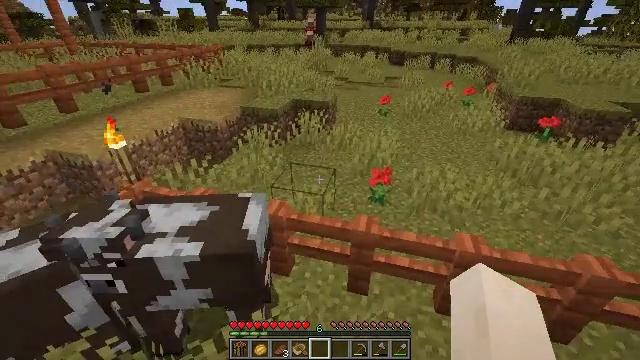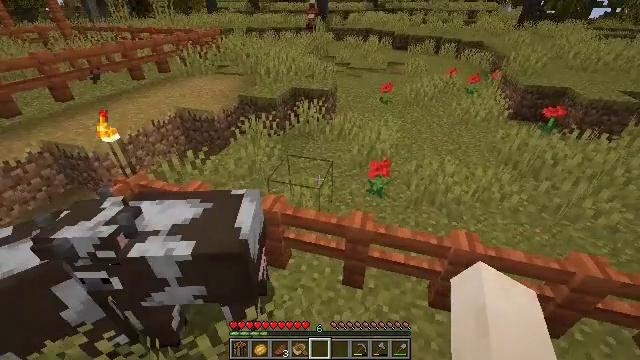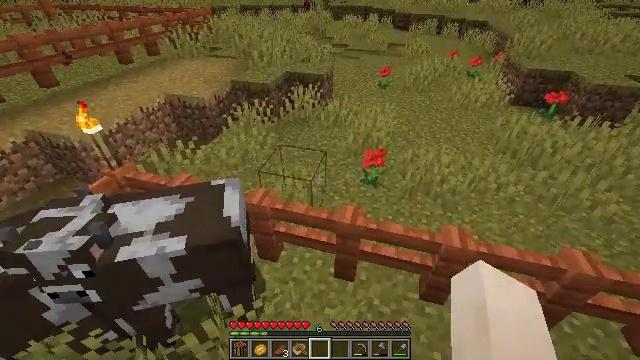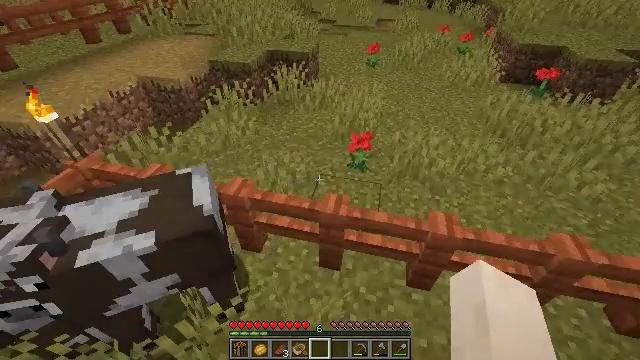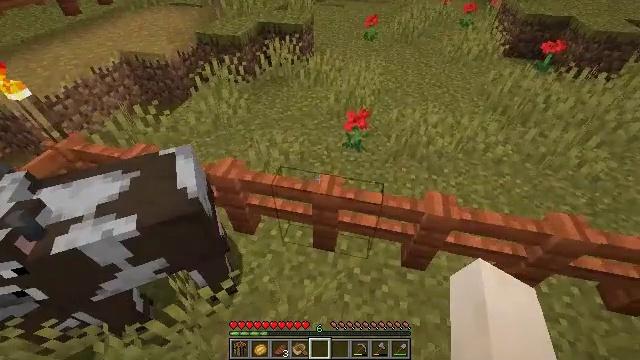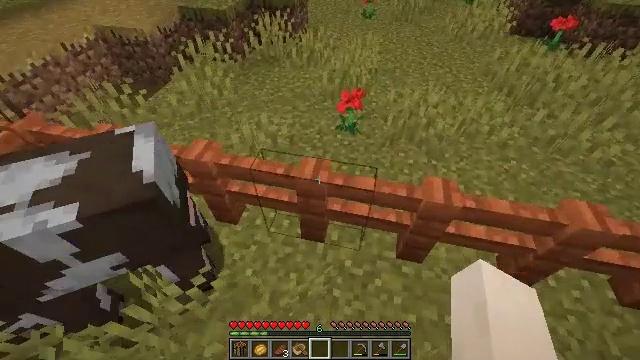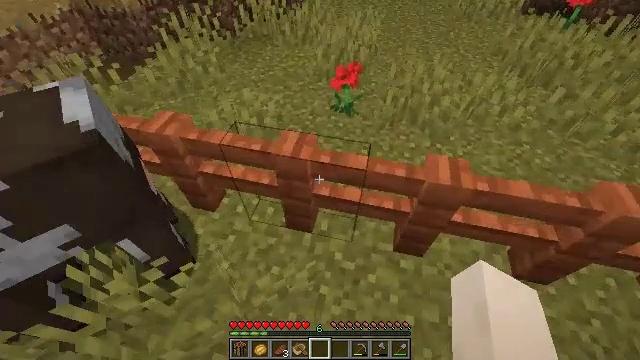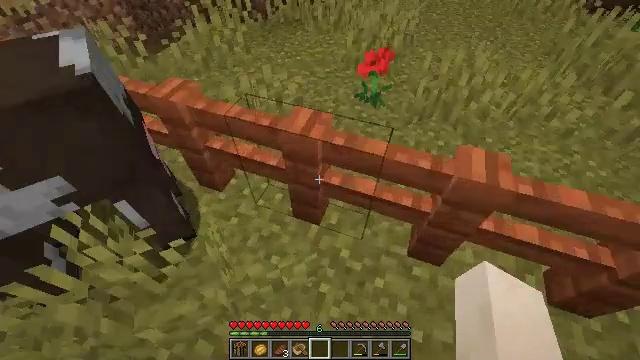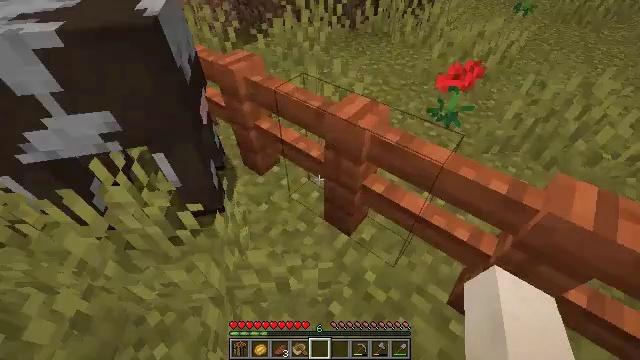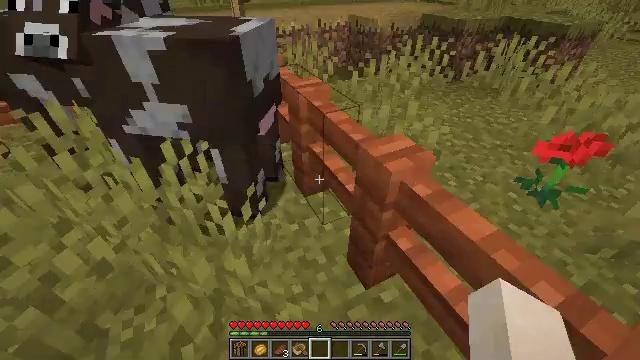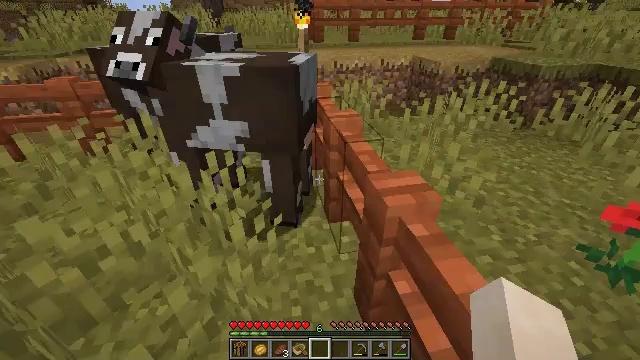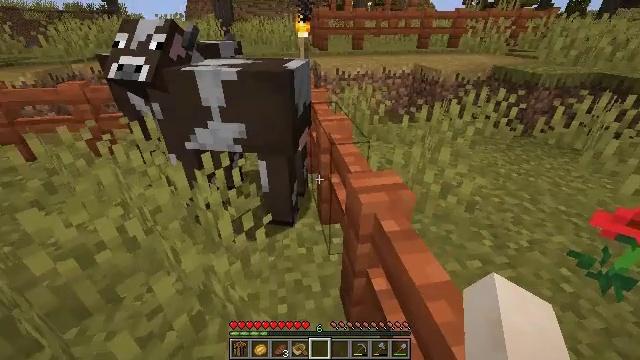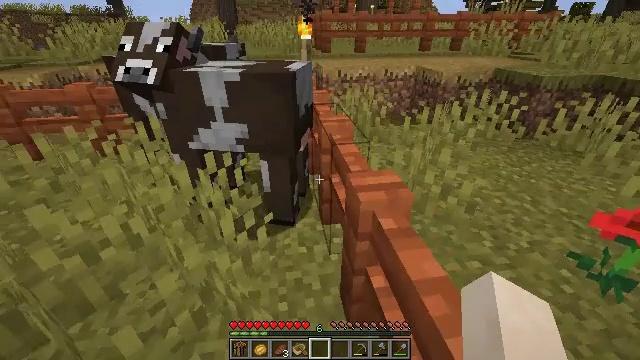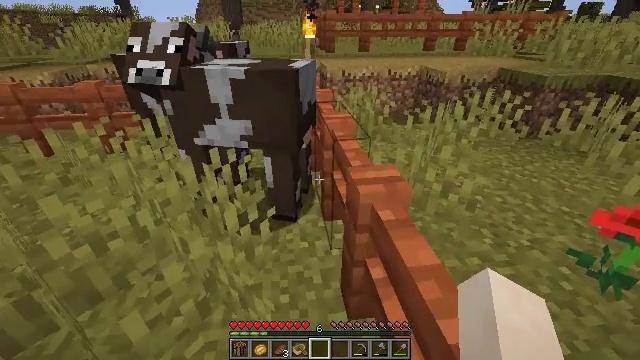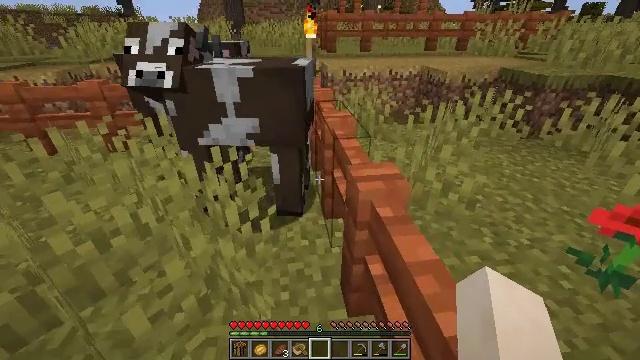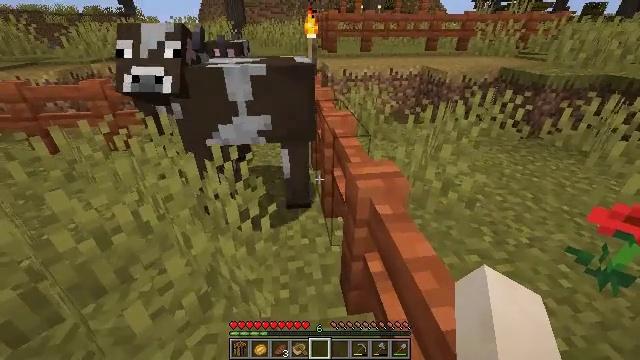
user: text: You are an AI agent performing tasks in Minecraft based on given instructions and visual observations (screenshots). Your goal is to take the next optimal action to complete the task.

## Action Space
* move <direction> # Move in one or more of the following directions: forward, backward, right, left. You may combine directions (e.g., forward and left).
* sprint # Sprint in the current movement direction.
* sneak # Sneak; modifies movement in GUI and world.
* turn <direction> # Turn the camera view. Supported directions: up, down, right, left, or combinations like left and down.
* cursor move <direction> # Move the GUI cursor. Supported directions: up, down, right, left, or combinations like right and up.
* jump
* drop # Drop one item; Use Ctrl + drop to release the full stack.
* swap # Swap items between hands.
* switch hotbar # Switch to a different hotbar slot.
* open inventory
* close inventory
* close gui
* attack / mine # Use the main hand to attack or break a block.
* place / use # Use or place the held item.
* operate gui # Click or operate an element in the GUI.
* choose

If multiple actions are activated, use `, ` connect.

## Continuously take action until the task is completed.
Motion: motion action
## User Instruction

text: Break the acacia fence to collect it.
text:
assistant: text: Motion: move forward, turn down, jump
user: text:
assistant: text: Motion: move forward, turn down, jump
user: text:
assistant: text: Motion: move forward and move right, turn right and down, jump
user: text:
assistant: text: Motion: move forward and move right, turn down
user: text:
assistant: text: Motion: move right, turn down
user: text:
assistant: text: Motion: move right, turn down
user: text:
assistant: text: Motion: move right, turn left
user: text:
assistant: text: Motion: move right, turn left and up
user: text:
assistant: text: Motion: move right, turn left and up
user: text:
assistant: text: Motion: move right, turn left and up
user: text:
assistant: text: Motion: move right, turn left and up
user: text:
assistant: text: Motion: move right
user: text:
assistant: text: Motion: no_op
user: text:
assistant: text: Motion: no_op
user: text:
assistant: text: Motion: no_op
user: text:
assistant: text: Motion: no_op
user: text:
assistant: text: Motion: turn left
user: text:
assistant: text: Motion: turn left and up
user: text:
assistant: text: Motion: turn left and up
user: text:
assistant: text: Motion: turn left
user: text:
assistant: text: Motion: move forward and move left
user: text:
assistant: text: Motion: move forward and move left
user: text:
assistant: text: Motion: move forward and move left
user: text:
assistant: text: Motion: move forward and move left
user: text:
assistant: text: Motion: move forward and move left
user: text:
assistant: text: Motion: move forward
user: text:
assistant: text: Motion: move forward
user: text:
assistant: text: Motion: move forward
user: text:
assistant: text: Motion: move forward, turn left
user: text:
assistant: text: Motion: move forward, turn left